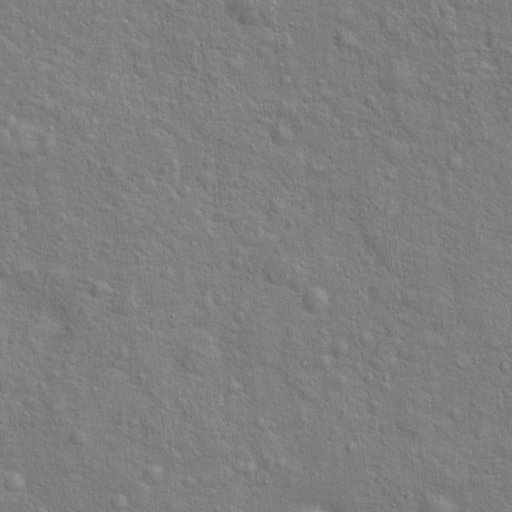
Classes present: Background